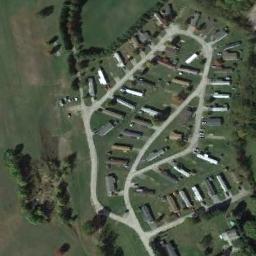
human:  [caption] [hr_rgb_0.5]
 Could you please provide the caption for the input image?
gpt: A wood is next to the mobile home park .

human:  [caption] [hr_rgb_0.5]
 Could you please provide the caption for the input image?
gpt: The mobile home park is on the grass next to some trees and road .

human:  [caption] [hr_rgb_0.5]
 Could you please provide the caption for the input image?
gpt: The mobile home park has some neatly arranged mobile homes on the grass and some roads go through the mobile home park .

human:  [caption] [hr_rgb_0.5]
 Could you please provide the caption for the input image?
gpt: There are several roads in the mobile home park .

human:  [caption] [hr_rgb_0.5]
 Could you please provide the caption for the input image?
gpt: There are many buildings on a green meadow in the mobile home park .